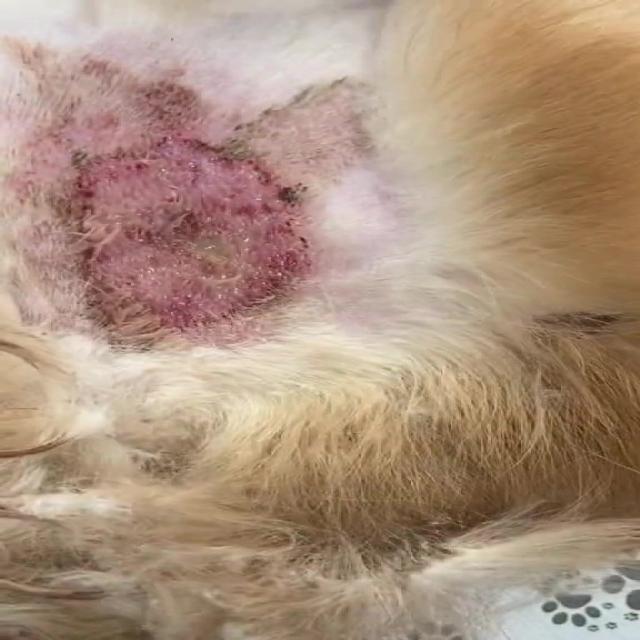
Canine dermatitis — inflammation of the skin presenting with erythema, pruritus, papules, and excoriation. May be allergic, contact, or atopic in origin.